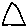
Label: triangle